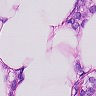
Metastatic tissue present: yes